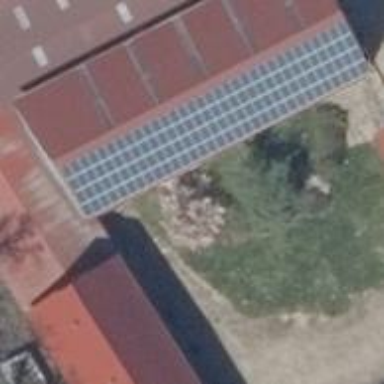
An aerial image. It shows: Solar-powered generator using photovoltaic technology. This small installation generates electricity through solar photovoltaic panels.